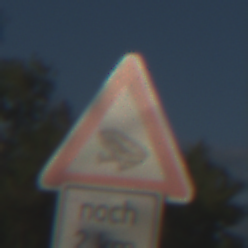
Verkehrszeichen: AmphibienwanderungRechts
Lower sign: LaengeEinerStrecke4
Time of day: MorningAfternoon
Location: Outdoor (Nature)
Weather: Clear
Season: NotSpecified
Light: Natural